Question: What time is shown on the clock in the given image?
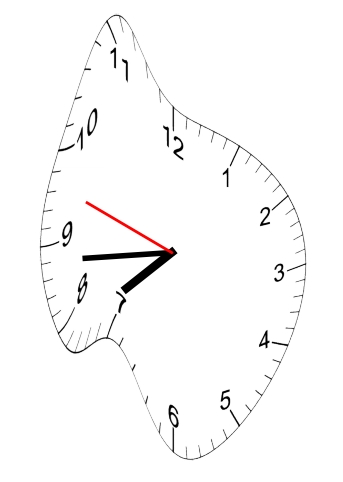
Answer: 07:43:48